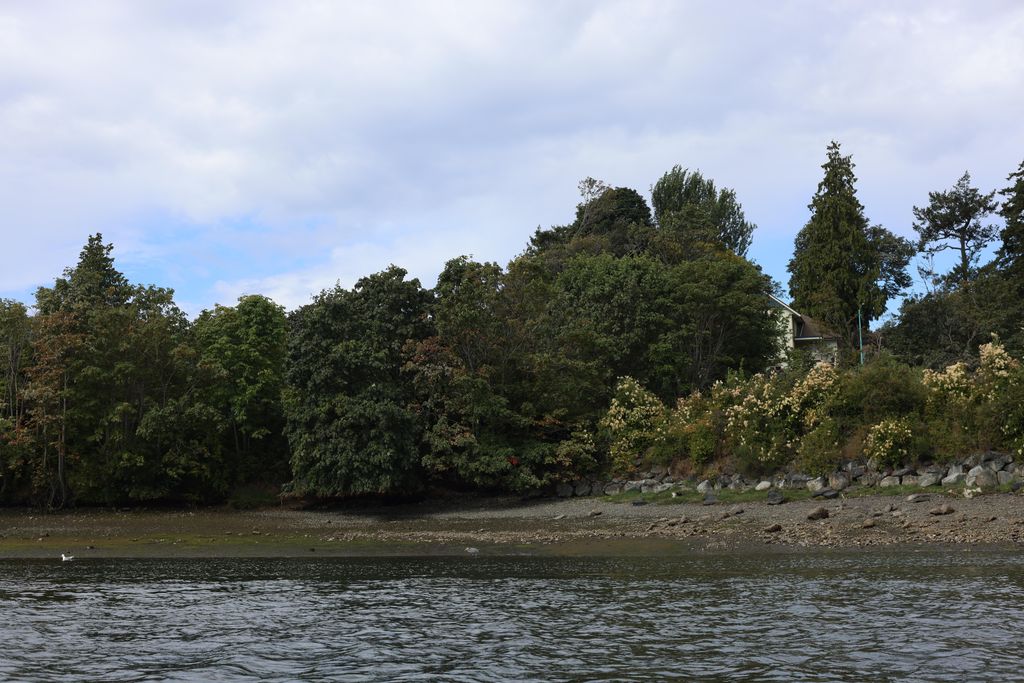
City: victoria